Aerial crown-view tile of a tropical tree (Barro Colorado Island, Panama), acquired 20241216:
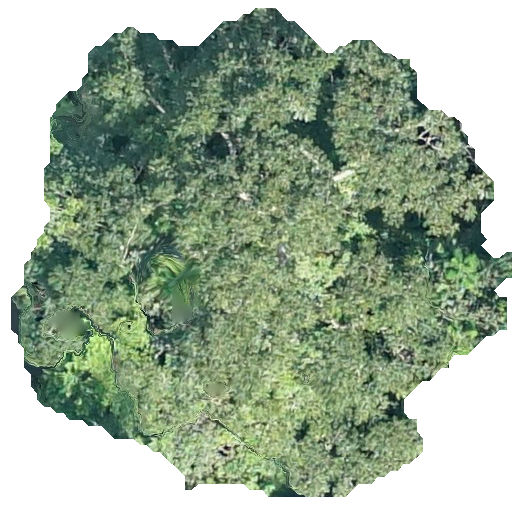
Species: Trattinnickia aspera
GBIF accepted scientific name: Trattinnickia aspera
Crown area: 255.546 m²